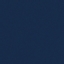
Land use / land cover class: SeaLake